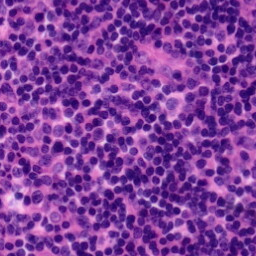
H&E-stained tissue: Tonsil